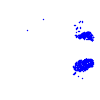
Particle: electron